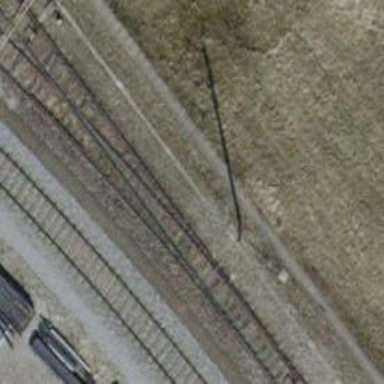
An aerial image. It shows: Railway switch.